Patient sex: M
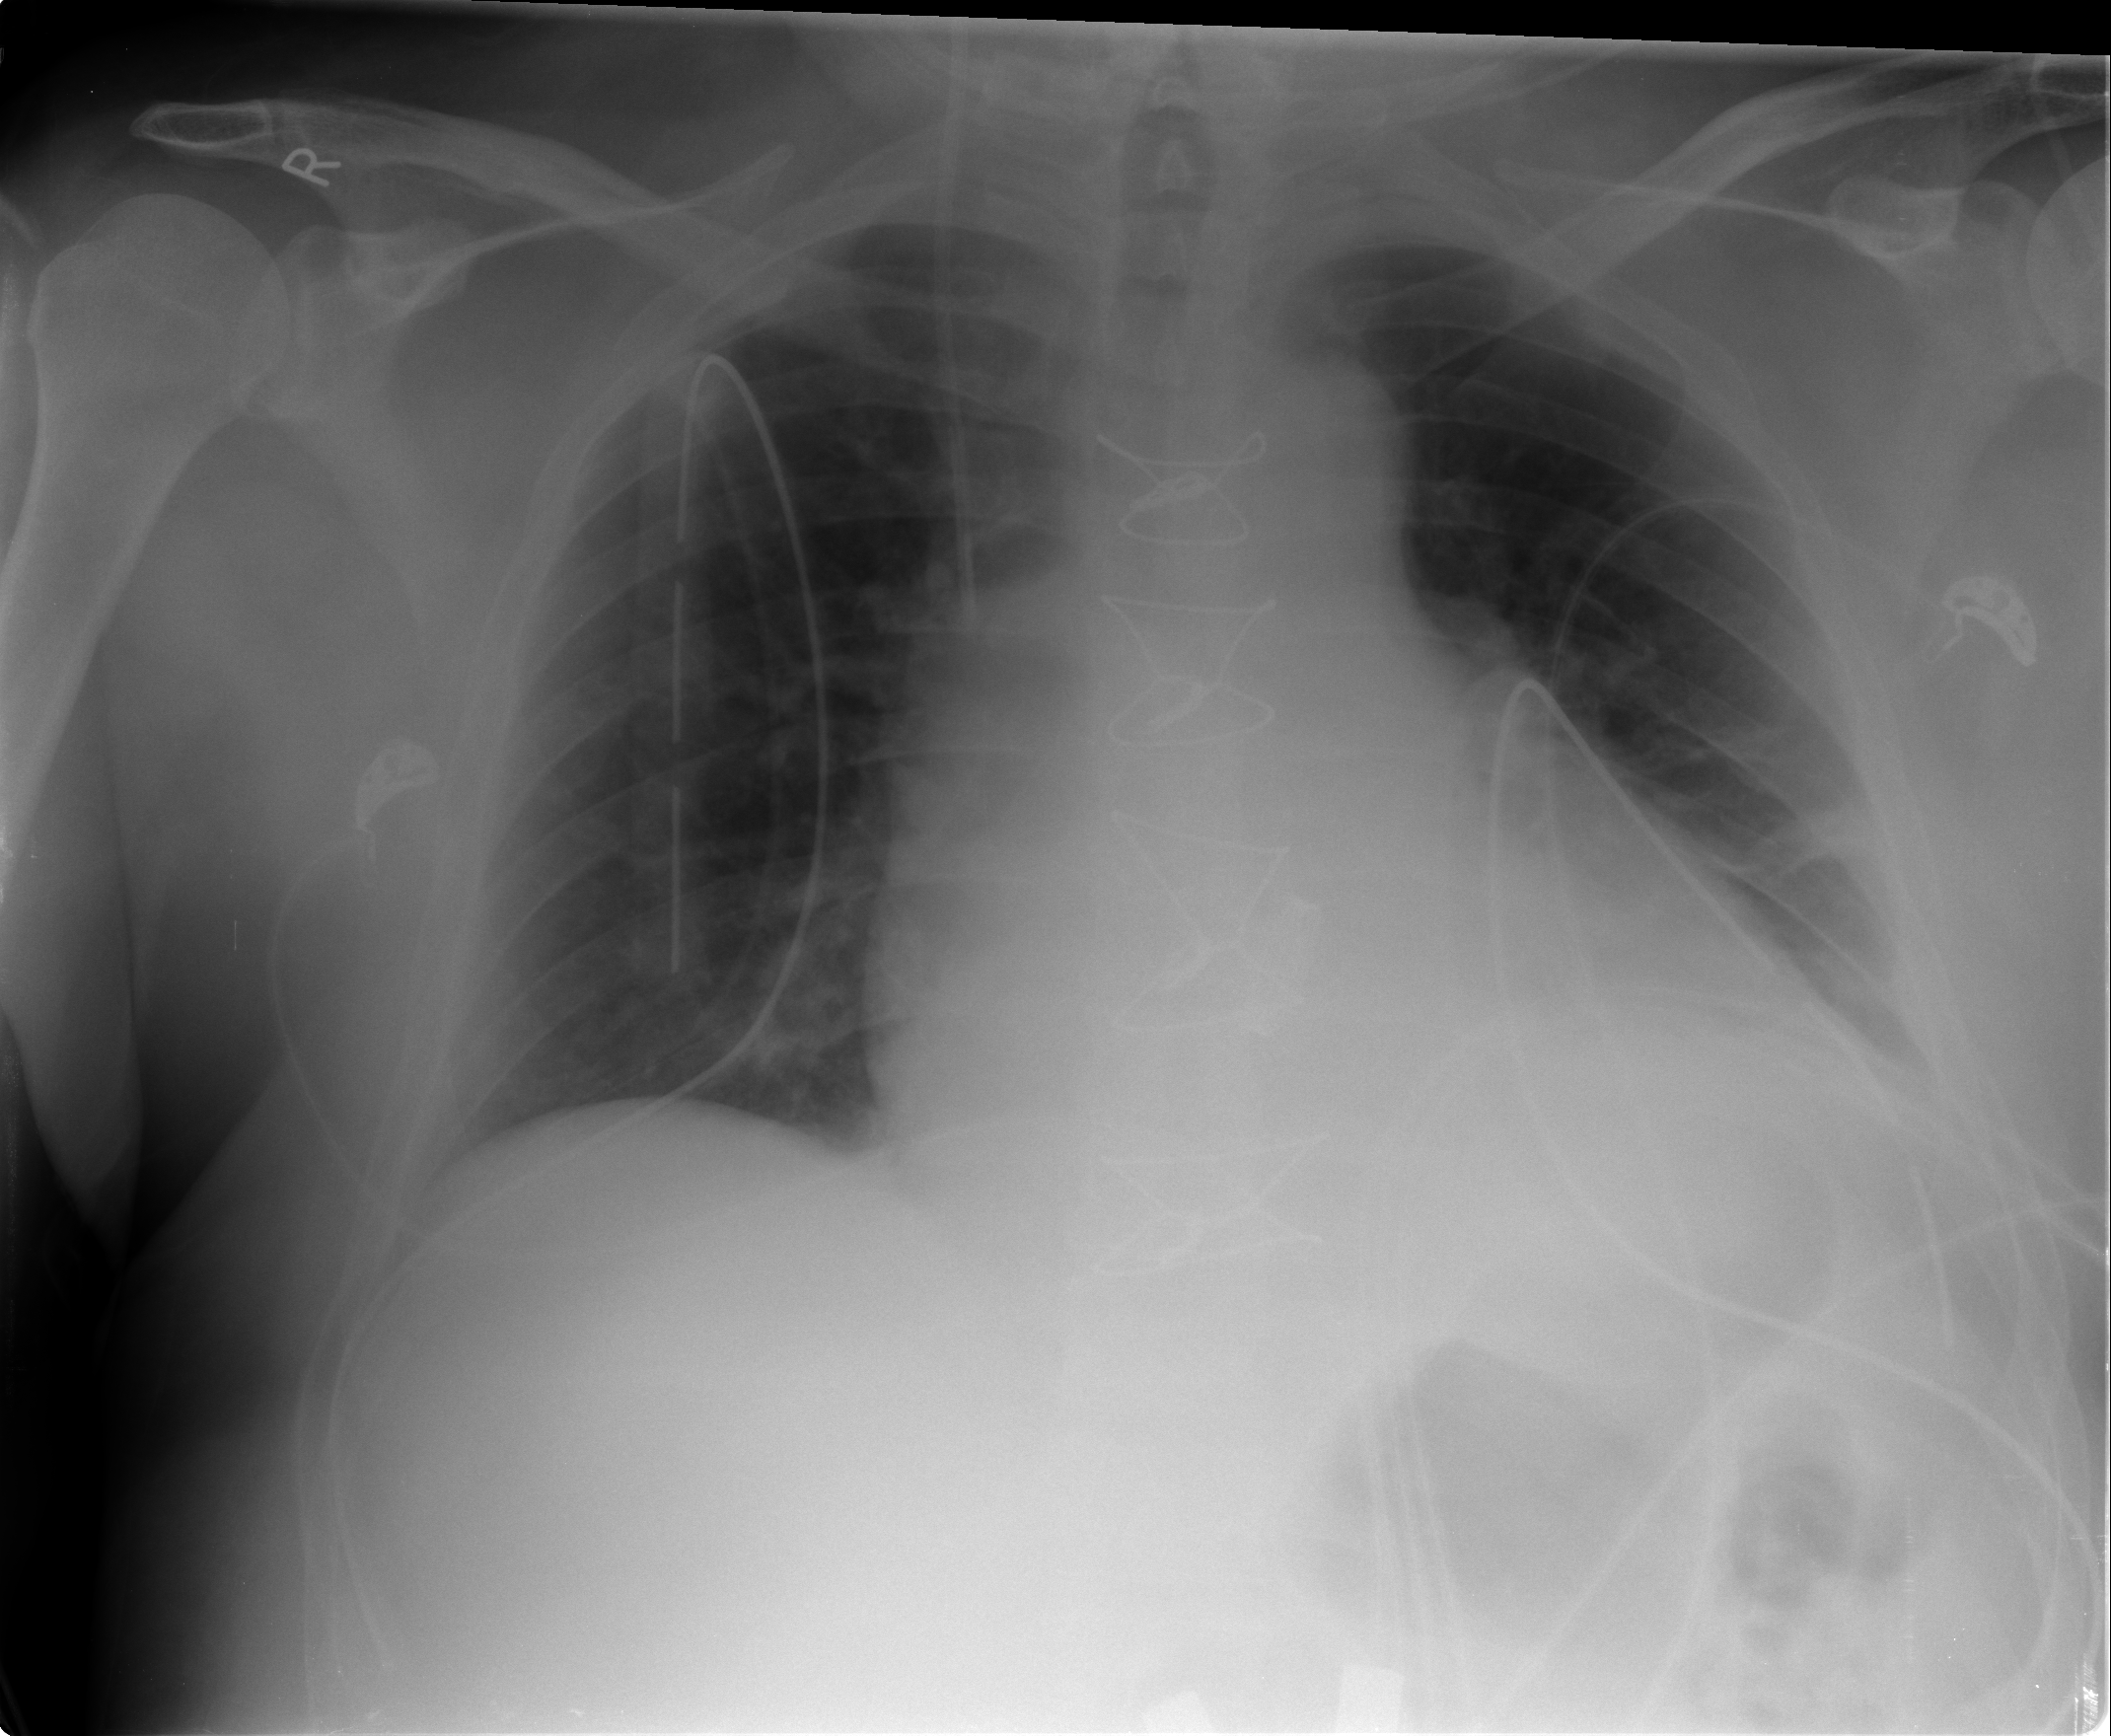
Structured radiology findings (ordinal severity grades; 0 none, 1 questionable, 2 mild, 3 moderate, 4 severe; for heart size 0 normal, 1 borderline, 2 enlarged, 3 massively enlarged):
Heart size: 2
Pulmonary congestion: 0
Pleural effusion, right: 0
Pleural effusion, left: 0
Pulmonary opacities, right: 0
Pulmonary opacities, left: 0
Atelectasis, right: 0
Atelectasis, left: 1